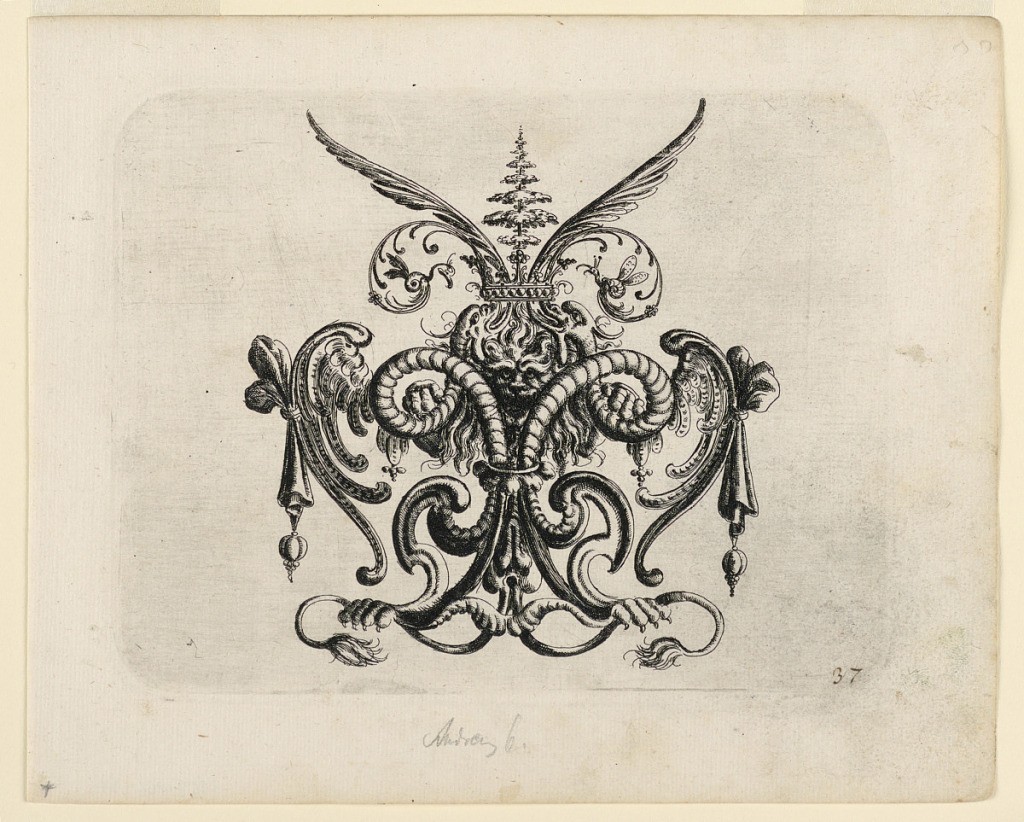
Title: Plate 37, from Neüw Grotteßken Buch (New Grotesque Book)
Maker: Christoph Jamnitzer, German, 1563 - 1618
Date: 1610
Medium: Engraving on laid paper
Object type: Print
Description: Ornamental cartouche, composed of cartilage-like membes which terminate in wings, bird feet and fish forms. In the center, a lion's head with long mane.